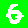
Digit: 6